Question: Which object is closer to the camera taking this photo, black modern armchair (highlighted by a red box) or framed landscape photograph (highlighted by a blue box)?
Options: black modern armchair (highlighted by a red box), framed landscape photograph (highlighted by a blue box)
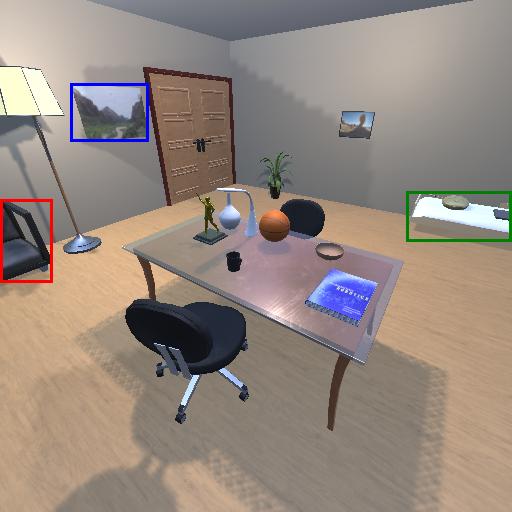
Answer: black modern armchair (highlighted by a red box)